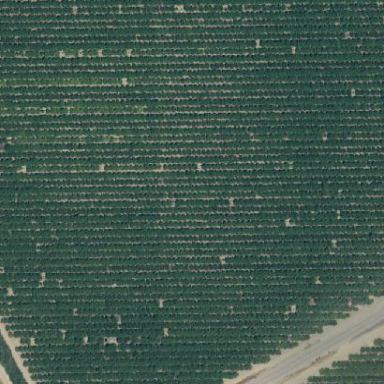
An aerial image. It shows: Orchard filled with almond trees.